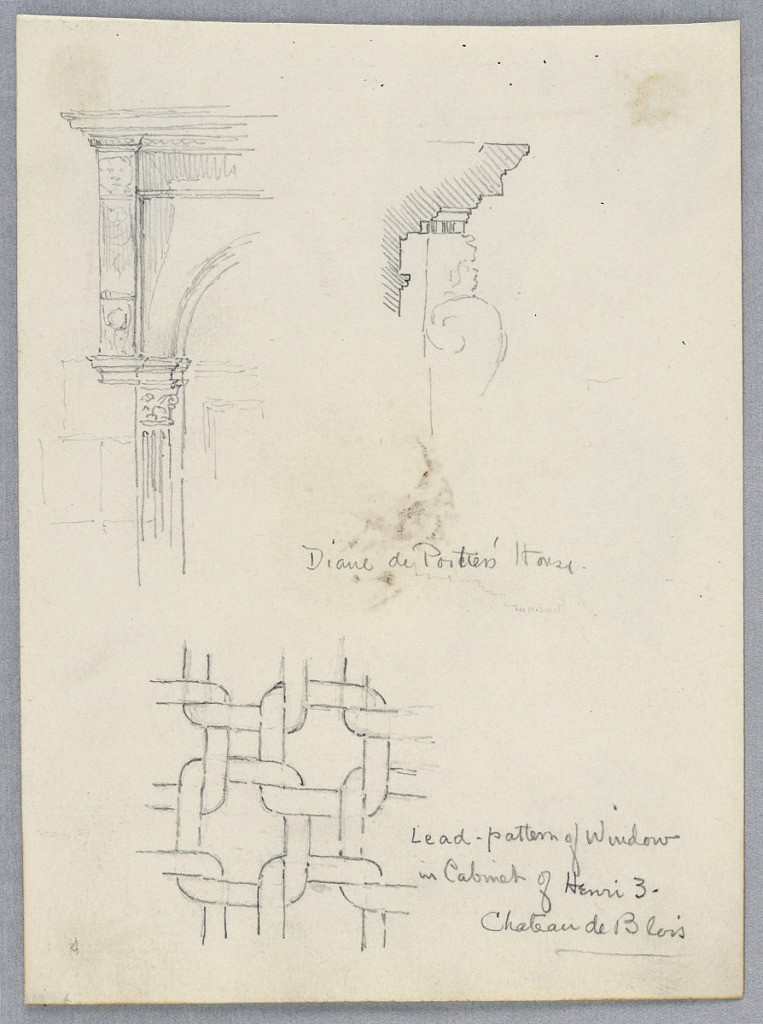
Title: Architectural Details From house of Diane de Poiters
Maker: Arnold William Brunner, American, 1857–1925
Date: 1883
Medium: Graphite on paper
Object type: Drawing
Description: Above, detauils of house. Below, lead pattern of window in the Château de Blois.